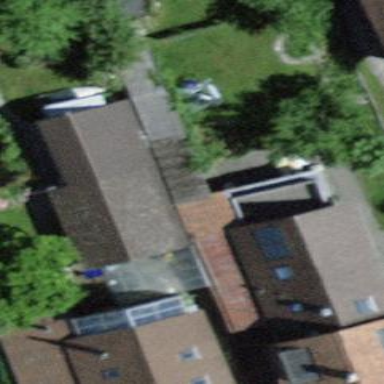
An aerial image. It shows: Residential building.